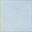
Piece: xx